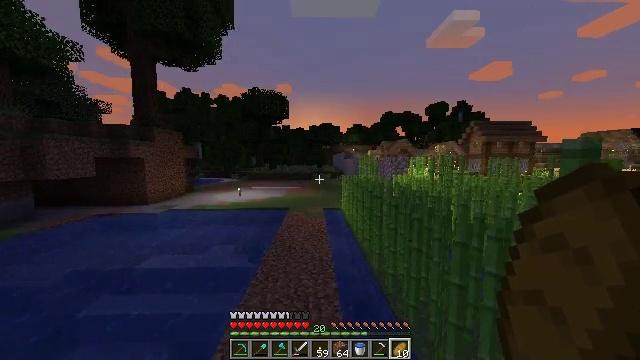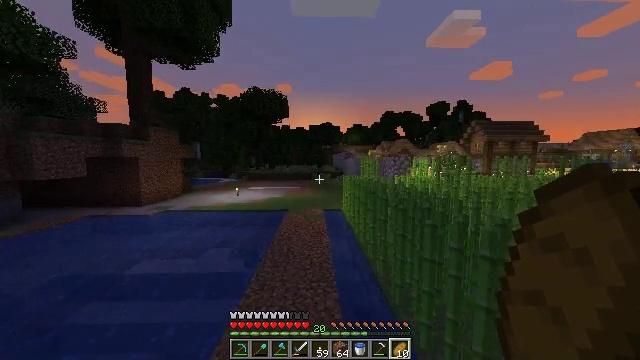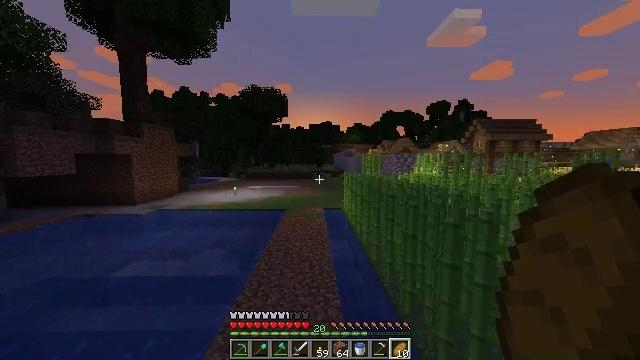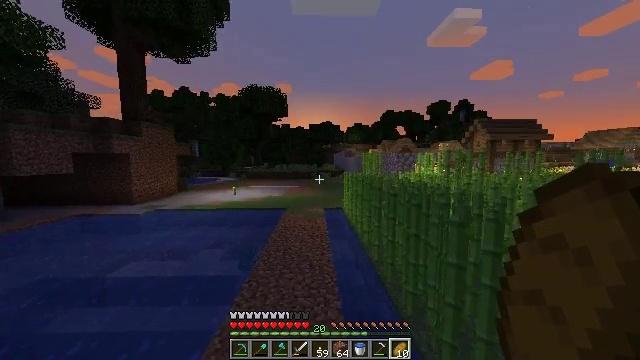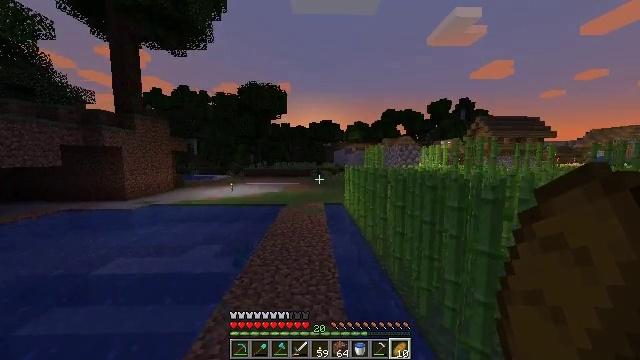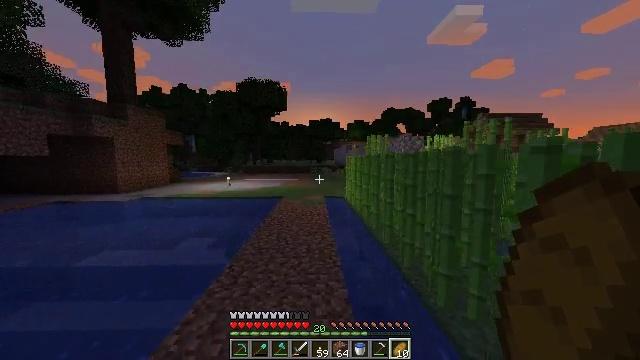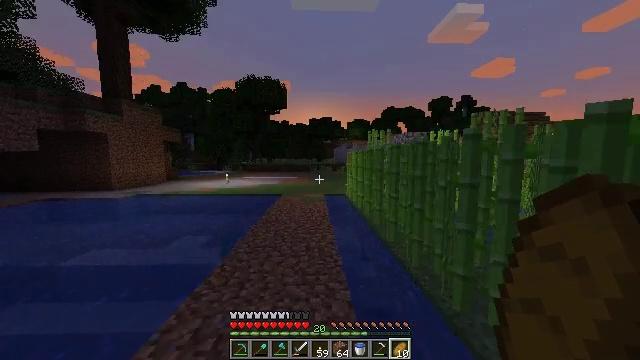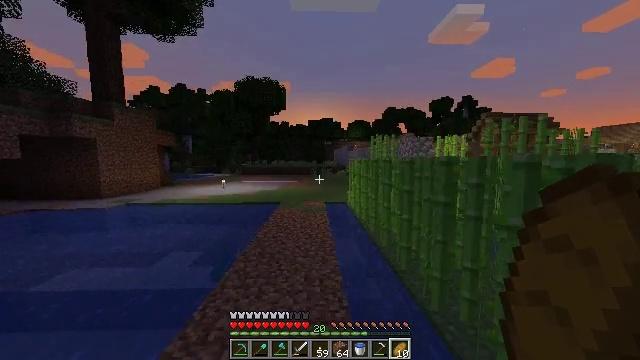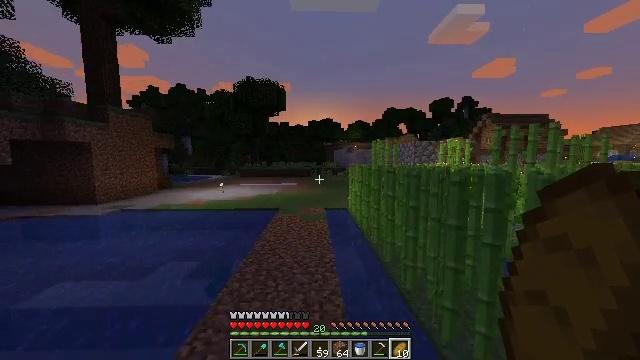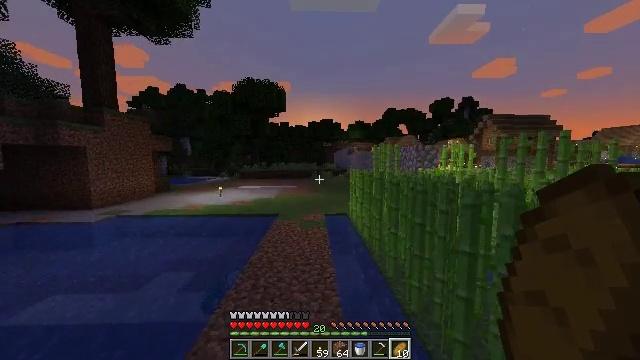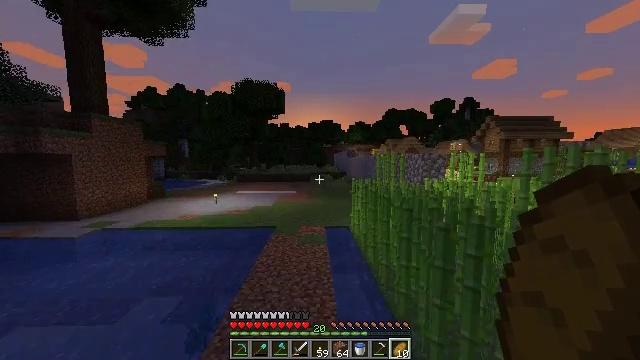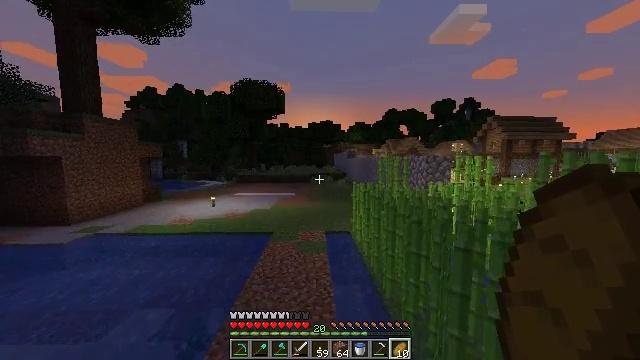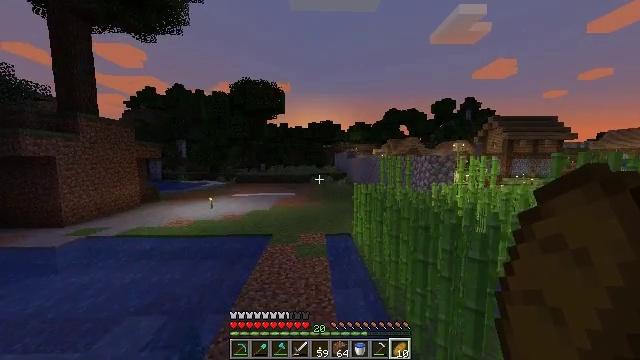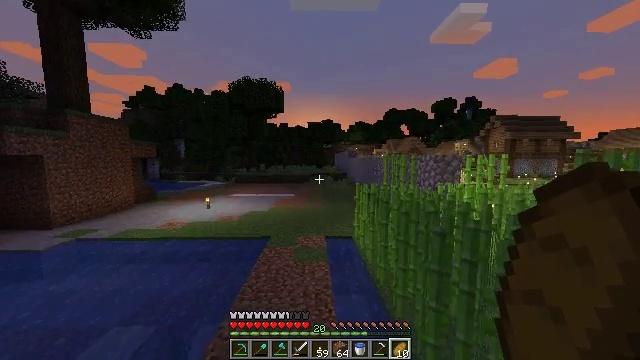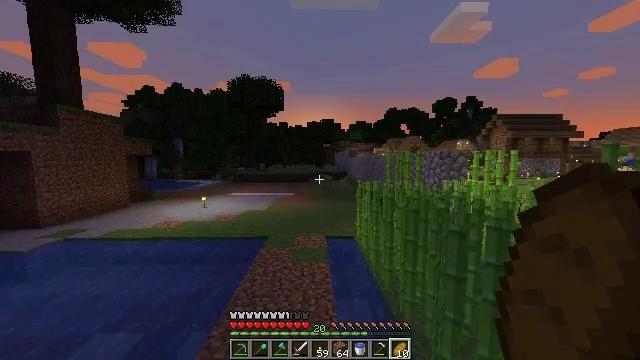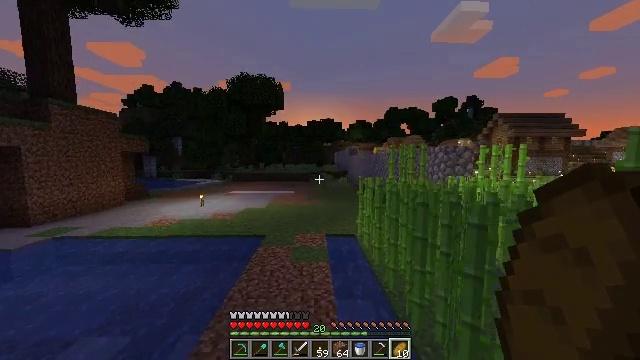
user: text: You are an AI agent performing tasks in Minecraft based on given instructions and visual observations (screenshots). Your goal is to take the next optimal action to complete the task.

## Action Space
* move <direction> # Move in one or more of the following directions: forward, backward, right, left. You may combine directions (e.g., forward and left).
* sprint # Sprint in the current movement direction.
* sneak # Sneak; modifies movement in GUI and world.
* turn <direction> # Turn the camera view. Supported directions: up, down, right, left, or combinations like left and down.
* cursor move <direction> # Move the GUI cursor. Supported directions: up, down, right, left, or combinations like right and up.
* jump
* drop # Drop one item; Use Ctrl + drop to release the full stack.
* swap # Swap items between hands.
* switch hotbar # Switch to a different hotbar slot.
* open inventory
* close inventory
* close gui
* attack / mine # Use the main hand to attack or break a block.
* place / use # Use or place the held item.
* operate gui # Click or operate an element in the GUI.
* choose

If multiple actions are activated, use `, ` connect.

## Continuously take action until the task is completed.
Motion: motion action
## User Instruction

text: Combine wooden slabs and a bookshelf to craft the lectern.
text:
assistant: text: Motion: move forward, sprint, jump
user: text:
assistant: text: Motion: move forward, sprint, jump
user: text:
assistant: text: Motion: move forward, sprint, jump
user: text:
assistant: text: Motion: move forward, sprint, jump
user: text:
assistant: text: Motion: move forward, sprint, jump
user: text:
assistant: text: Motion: move forward, sprint, jump
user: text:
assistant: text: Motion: move forward, sprint, jump
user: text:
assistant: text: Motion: move forward, sprint, jump
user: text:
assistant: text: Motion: move forward, sprint, jump
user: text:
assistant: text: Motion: move forward, sprint, jump
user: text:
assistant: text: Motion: move forward, sprint, jump
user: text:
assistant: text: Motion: move forward, sprint, jump
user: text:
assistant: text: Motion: move forward, sprint, jump
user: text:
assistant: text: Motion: move forward, sprint, jump
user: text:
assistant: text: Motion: move forward, sprint, jump
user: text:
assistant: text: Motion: move forward, sprint, jump
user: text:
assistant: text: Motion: move forward, sprint, jump
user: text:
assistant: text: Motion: move forward, sprint, jump
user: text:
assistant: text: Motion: move forward, sprint, jump
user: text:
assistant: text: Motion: move forward, sprint, jump
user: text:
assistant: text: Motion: move forward, sprint, turn down, jump
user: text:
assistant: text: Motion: move forward, sprint, turn down, jump
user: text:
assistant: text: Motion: move forward, sprint, jump
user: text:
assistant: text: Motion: move forward, sprint, jump
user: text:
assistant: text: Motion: move forward, sprint, jump
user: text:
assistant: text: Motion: move forward, sprint, jump
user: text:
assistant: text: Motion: move forward, sprint, jump
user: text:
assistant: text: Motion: move forward, sprint, turn down, jump
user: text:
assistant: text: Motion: move forward, sprint, turn right and down, jump
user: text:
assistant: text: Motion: move forward, sprint, jump